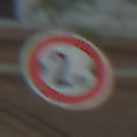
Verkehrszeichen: TatsaechlicheBreite2
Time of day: Midday
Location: Outdoor (Suburban)
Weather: Clear
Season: NotSpecified
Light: Natural